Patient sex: M
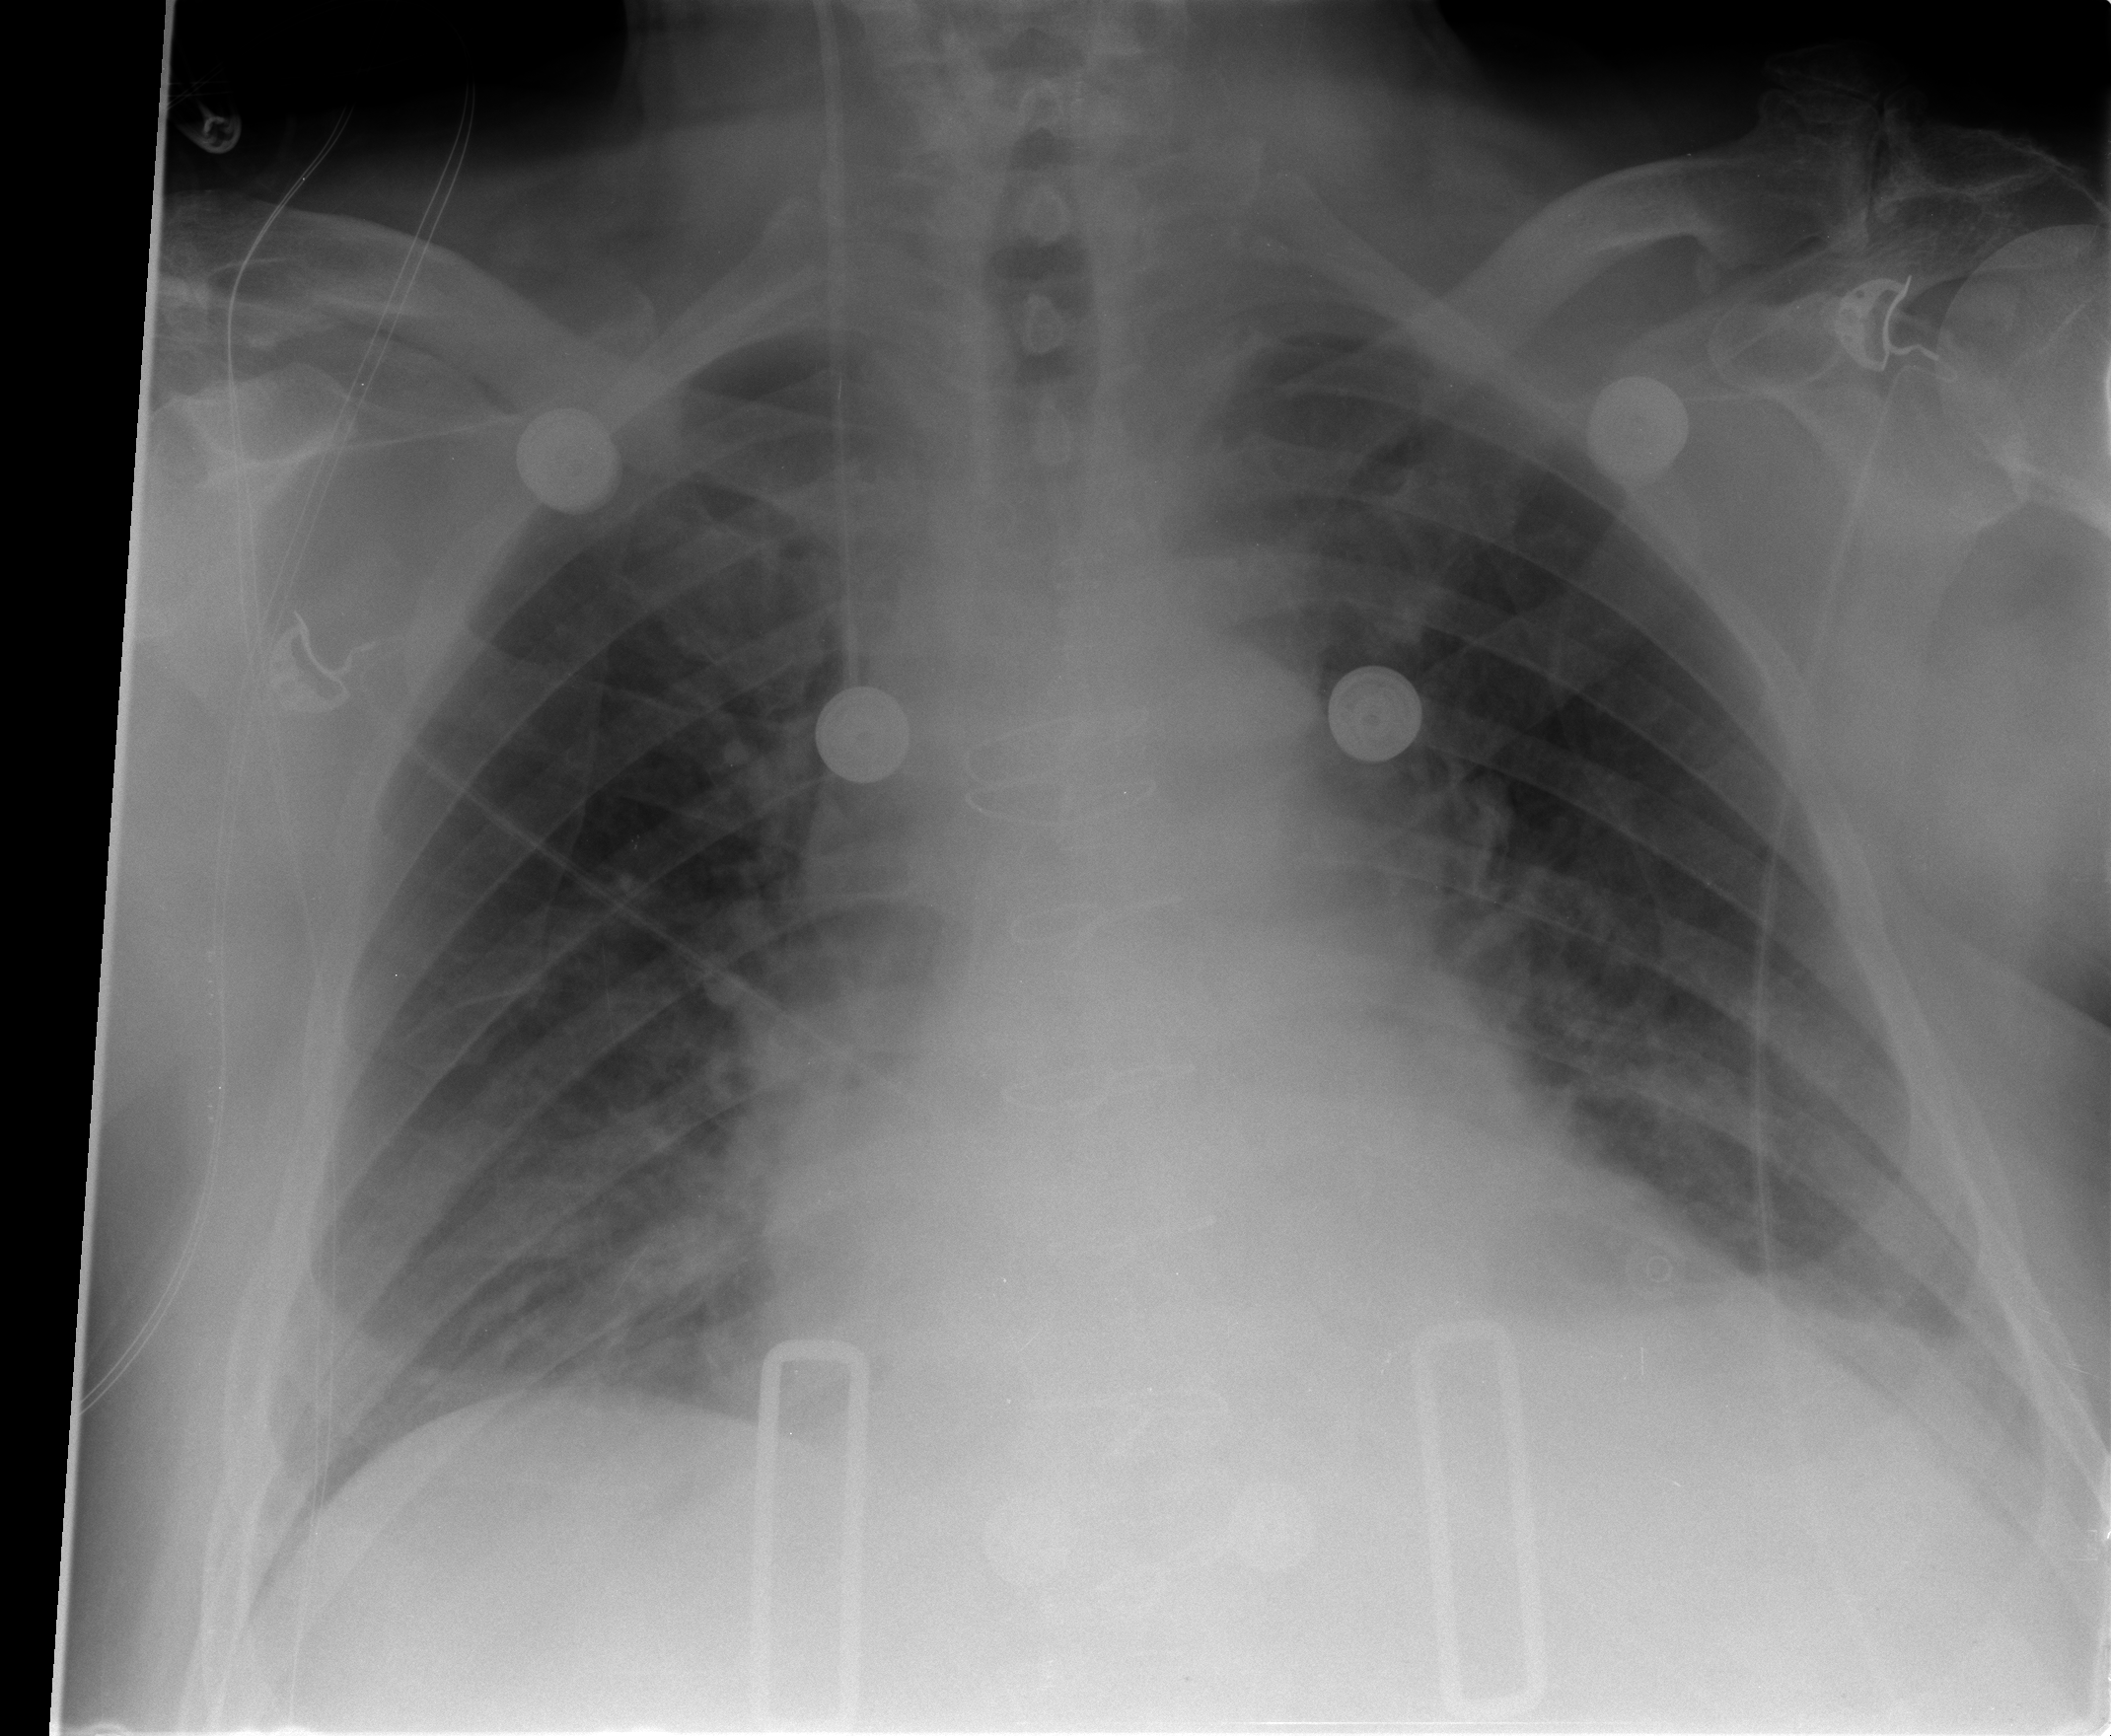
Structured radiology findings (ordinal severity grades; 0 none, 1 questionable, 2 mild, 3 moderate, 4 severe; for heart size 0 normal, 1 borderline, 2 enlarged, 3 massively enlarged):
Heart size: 0
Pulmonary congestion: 1
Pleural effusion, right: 0
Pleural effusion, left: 1
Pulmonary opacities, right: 0
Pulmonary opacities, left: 0
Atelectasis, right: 0
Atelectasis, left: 2